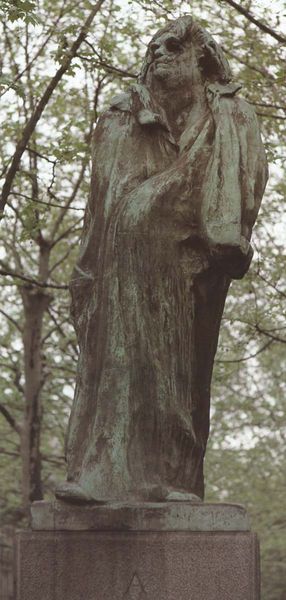
Titel: Balzac
Künstler: Auguste Rodin
Standort: Paris, Boulevard Raspail (EU - F)
Schlagwörter: blätter, himmel, kopf, laub, mann, umhang, bäume, äste, bunt, frau, grau, hell, licht, marmor, schwarz, park, alt, falten, halten, kragen, sockel, stehen, stein, stamm, figur, gewand, haare, mantel, stehend, wald, skulptur, statue, schuhe, abstrakt, angst, metall, bronze, rodin, foto, alter, fuss, denkmal, friedhof, geäst, wals, monument, geist, verzerrt, patina, verwittert, balzac, a, skulput, angsst